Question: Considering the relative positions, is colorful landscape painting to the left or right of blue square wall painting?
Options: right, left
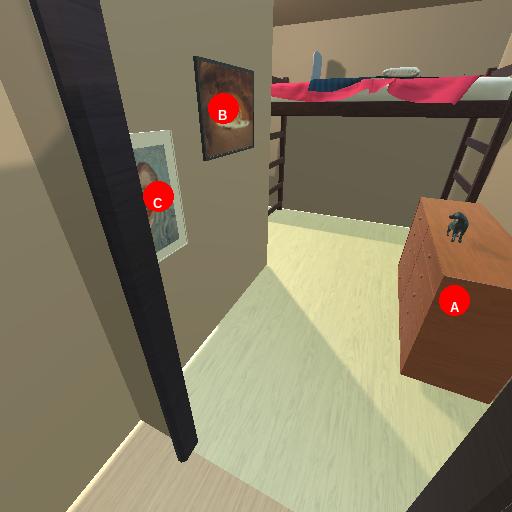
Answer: right